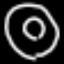
Label: donut